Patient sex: F
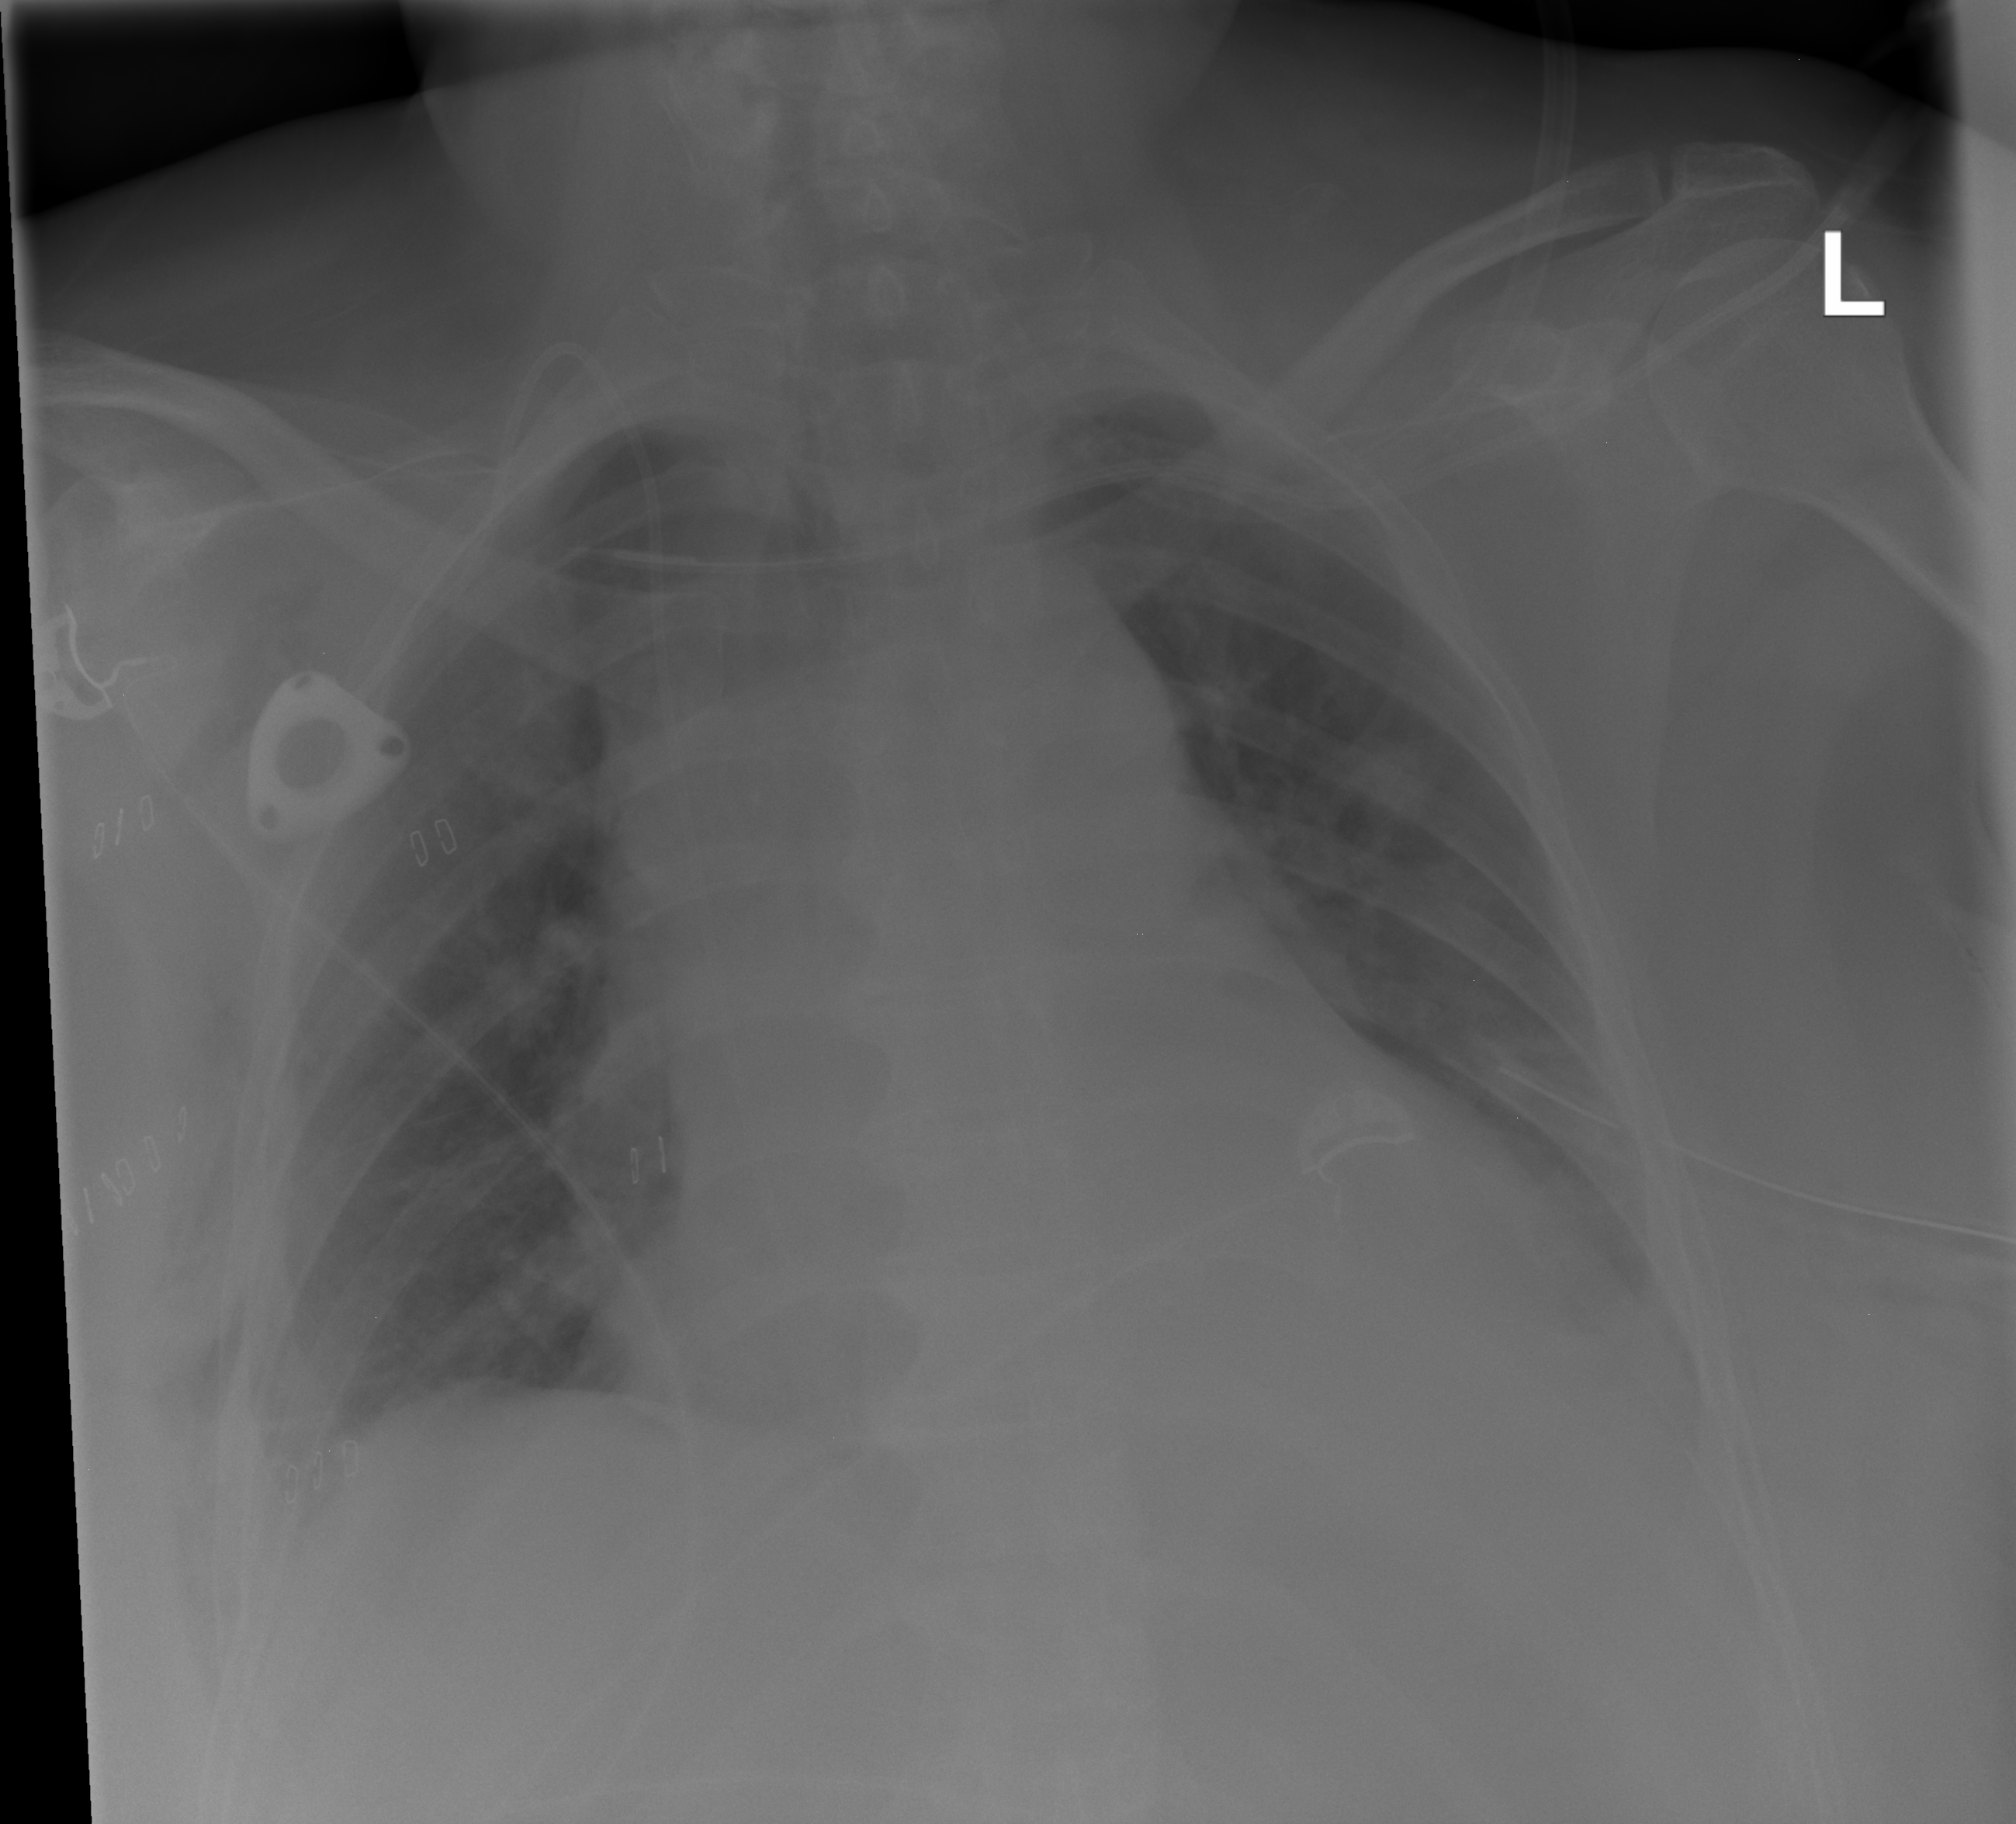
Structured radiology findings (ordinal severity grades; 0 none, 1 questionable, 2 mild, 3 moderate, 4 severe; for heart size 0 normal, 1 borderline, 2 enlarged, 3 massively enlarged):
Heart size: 2
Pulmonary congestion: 0
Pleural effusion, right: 0
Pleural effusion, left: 0
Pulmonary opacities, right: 0
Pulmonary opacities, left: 0
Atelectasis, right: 1
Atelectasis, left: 2